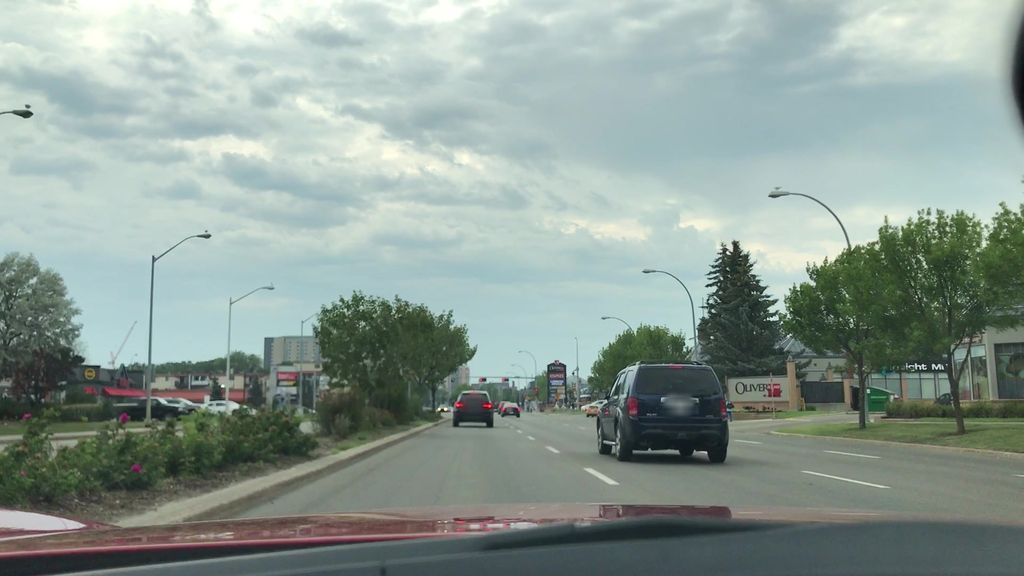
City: edmonton